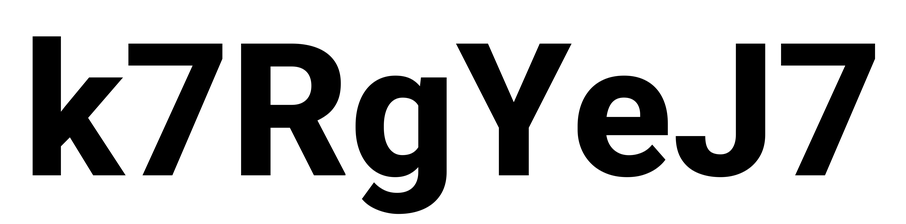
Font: Roboto_ExtraBold